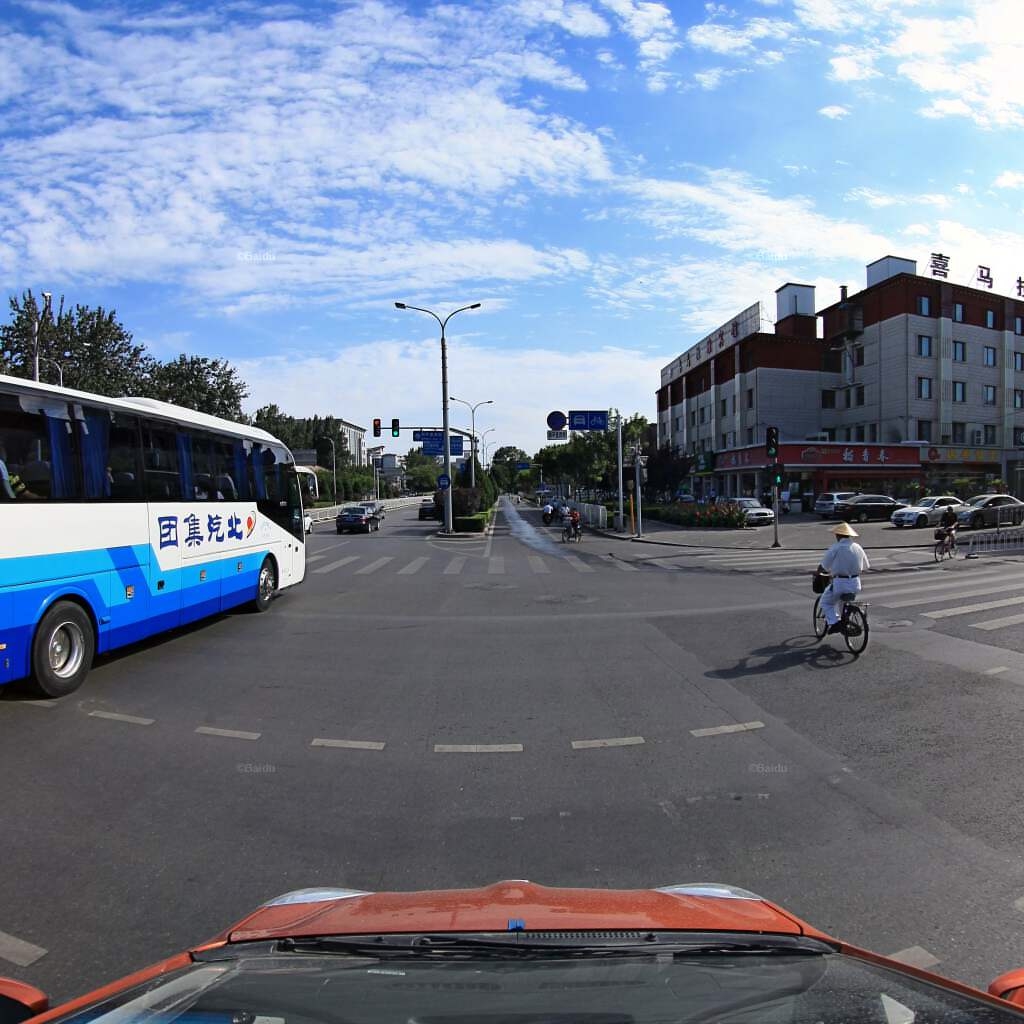
Region: Dongcheng
Road damage annotations: manhole cover, manhole cover, longitudinal crack, manhole cover